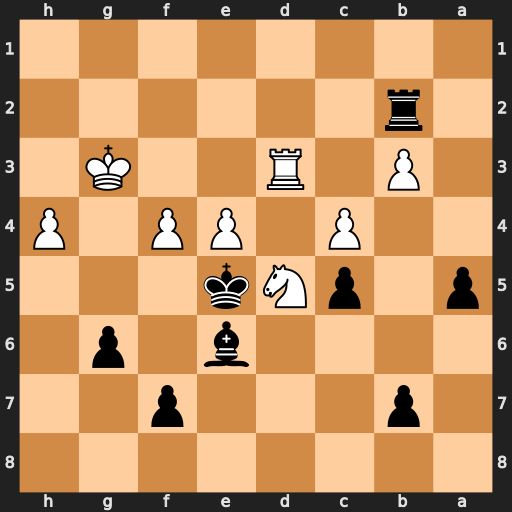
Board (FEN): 8/1p3p2/4b1p1/p1pNk3/2P1PP1P/1P1R2K1/1r6/8
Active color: b
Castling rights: -
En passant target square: -
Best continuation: Kxe4 Re3+ Kd4